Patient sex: F
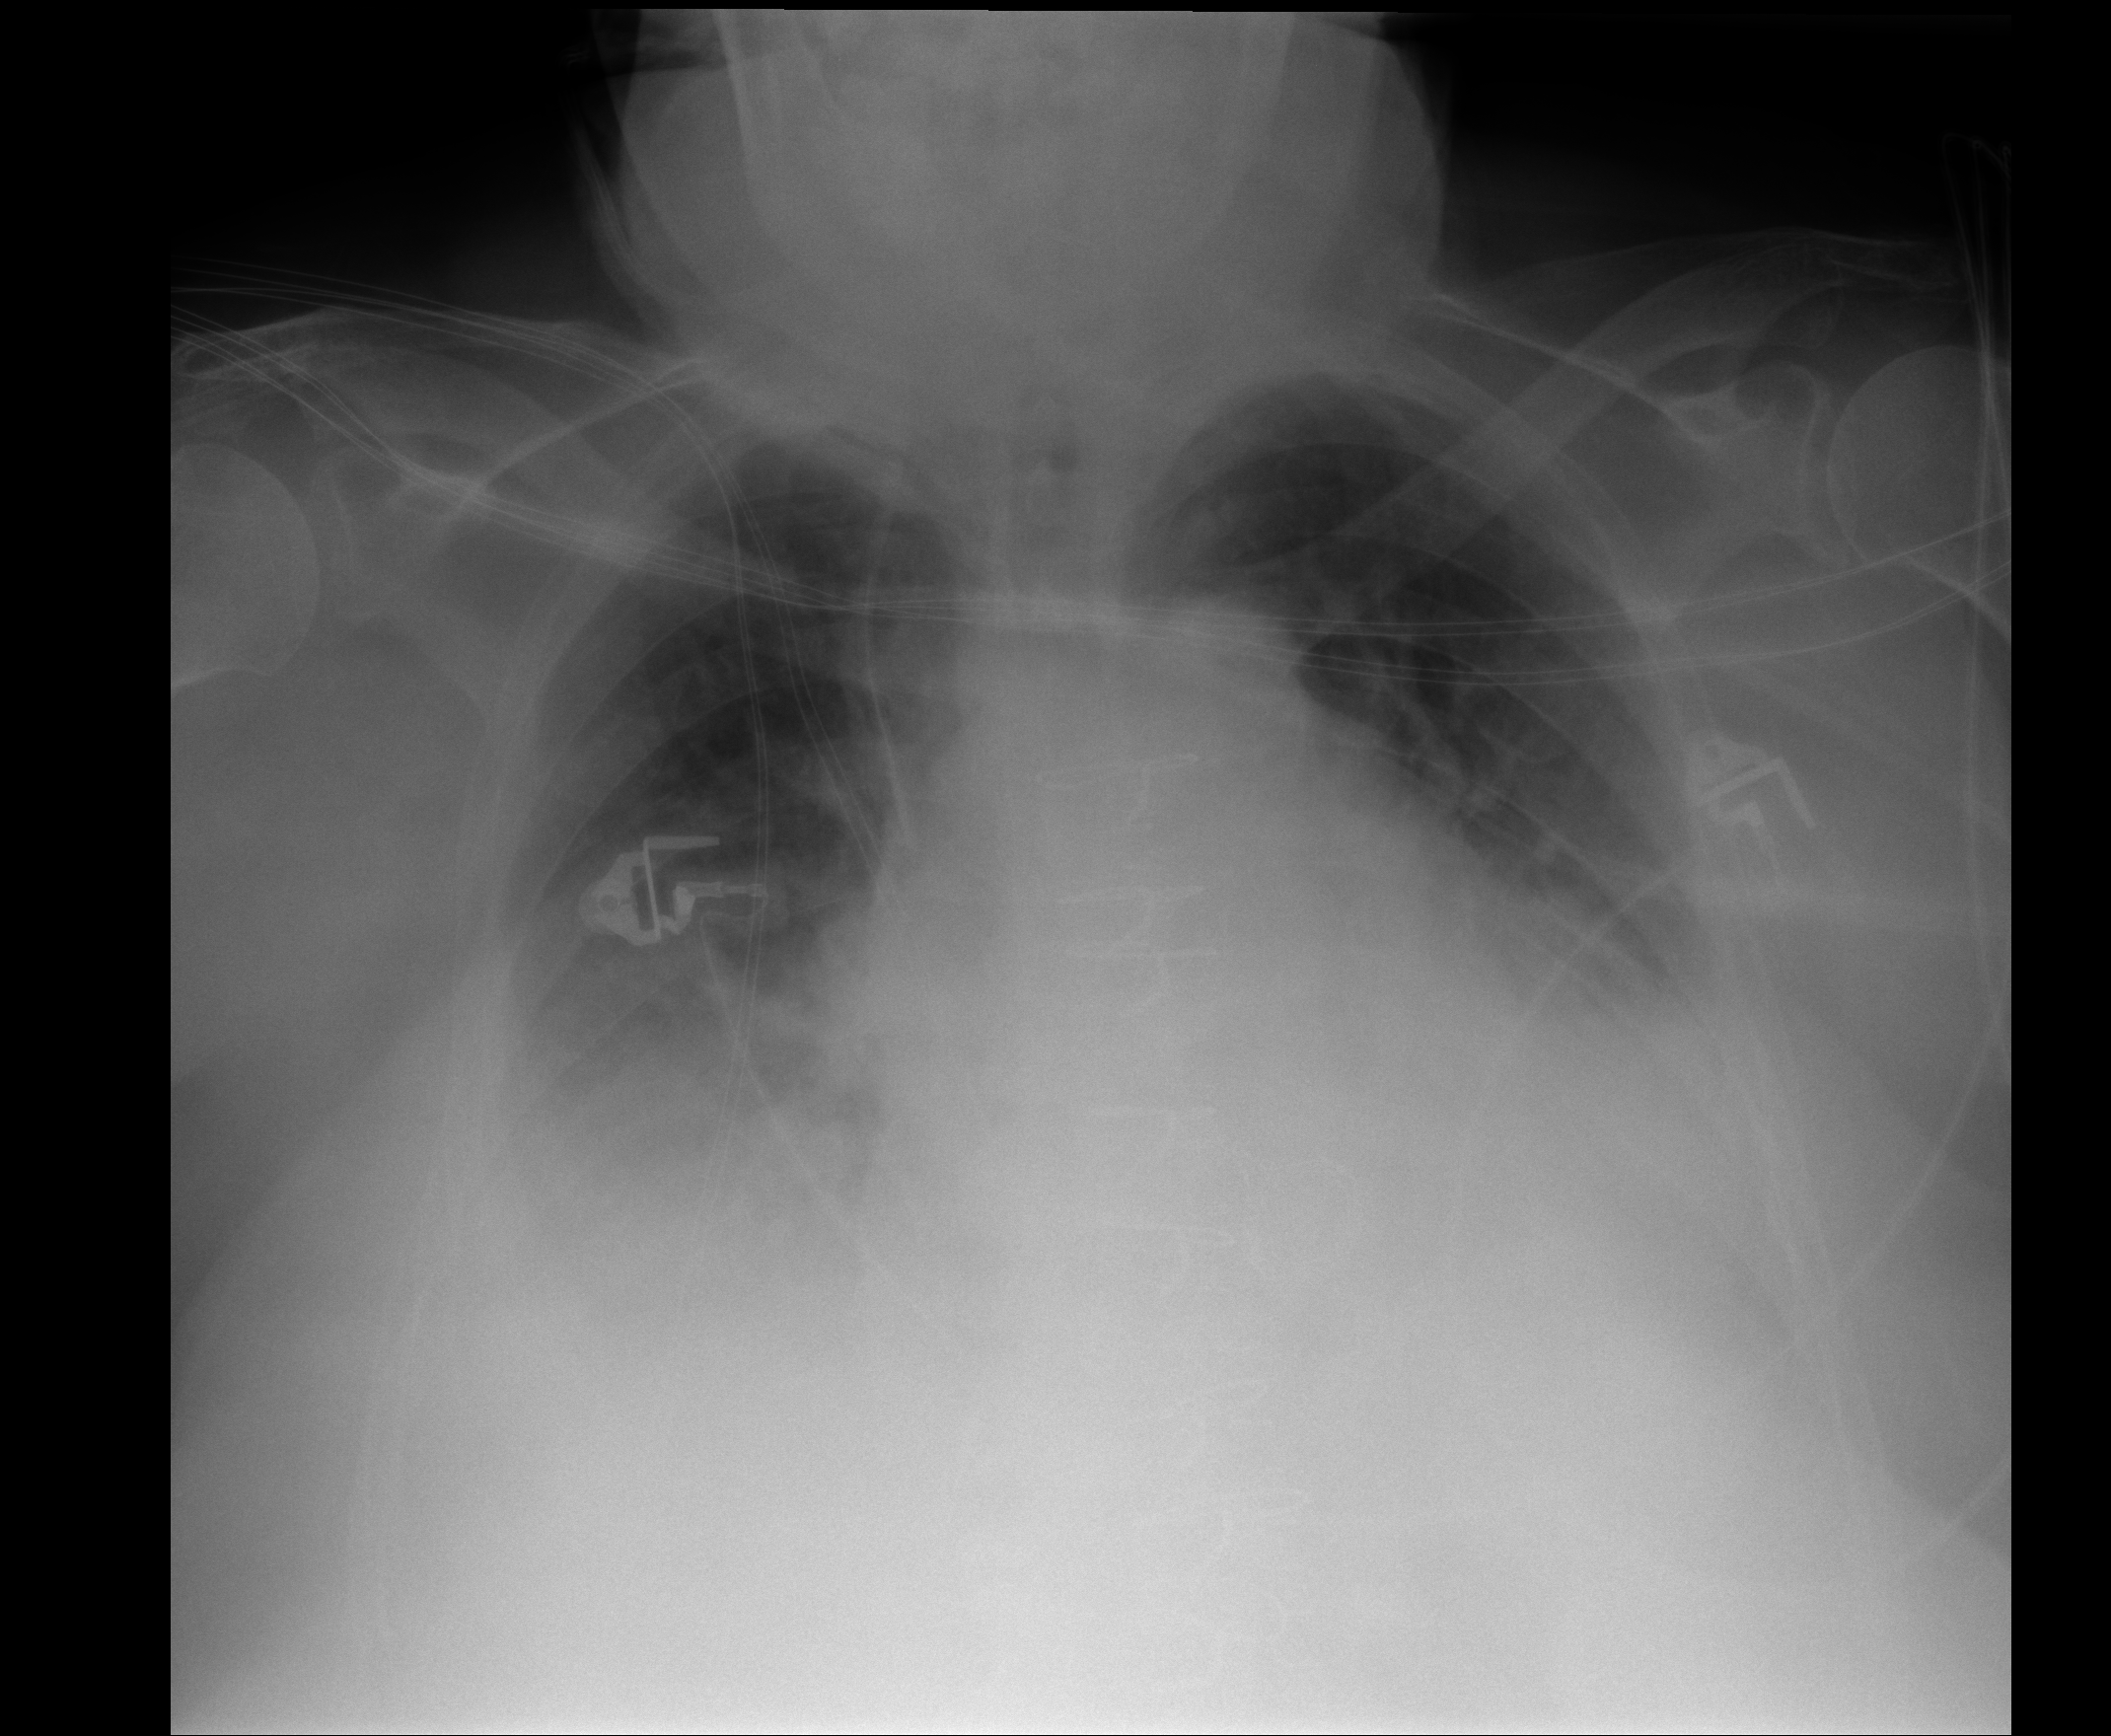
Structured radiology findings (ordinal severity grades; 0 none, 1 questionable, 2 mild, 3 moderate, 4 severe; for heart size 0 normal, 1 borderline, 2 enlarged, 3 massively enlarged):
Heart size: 2
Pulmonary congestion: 3
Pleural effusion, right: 3
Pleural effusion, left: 3
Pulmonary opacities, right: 0
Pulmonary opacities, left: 0
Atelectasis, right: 2
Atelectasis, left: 2